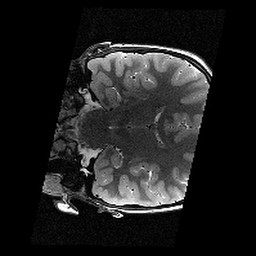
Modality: T2w
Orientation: coronal
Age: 11
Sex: female
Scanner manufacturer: siemens
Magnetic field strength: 3 T
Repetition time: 9.23 s
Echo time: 0.067 s